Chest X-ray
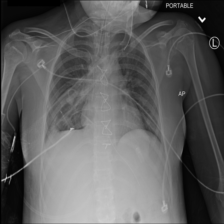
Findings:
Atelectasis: negative
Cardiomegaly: negative
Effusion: negative
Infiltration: positive
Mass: negative
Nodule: negative
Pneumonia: negative
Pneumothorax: negative
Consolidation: negative
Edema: negative
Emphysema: negative
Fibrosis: negative
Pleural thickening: negative
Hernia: negative